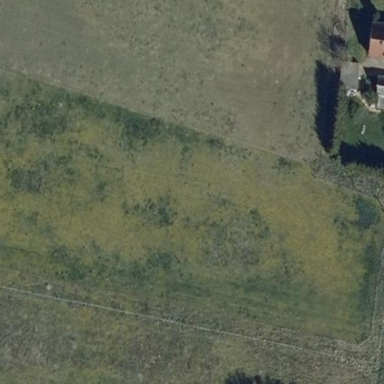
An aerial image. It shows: Beautiful meadow.